Question: I'm building a simple one page app using Polymer. I have created a custom element that contains the Polymer-drag-drop demo. The action of dragging and creating a div works fine, the event object's relatedTarget property holds a reference to the correct drop div. The problem is the srcElement and target property both hold references to the shadowRoot parent polymer element, in this case "workspace-drop".

EDIT:
Logging event.currentTarget on fire also contains a reference to the parentDiv holding the colored children. '<div flex horizontal style="border: 1px dotted silver;">'
Code is as follows (pretty much the demo but in a polymer element):
'''
<link rel="import" href="/components/polymer/polymer.html">
<script src="/components/webcomponentsjs/webcomponents.js">
</script>
<link rel="import" href="/components/core-drag-drop/core-drag-drop.html">
<polymer-element name="workspace-drop">
<template>
<style>
html {
font-family: 'Helvetica Neue', 'Roboto', 'Arial', sans-serif;
}
body {
height: 100vh;
margin: 0;
-webkit-user-select: none;
-moz-user-select: none;
-ms-user-select: none;
}
.box {
display: inline-block;
width: 100px;
height: 100px;
margin: 16px;
}
.dropped {
position: absolute;
border: 1px solid black;
width: 5px;
height: 5px;
}
</style>
<div flex horizontal style="border: 1px dotted silver;">
<core-drag-drop></core-drag-drop>
<div class="box" style="background-color: lightblue;" draggable="false"></div>
<div class="box" style="background-color: orange;" draggable="false"></div>
<div class="box" style="background-color: lightgreen;" draggable="false"></div>
<div id="hello">Hello World</div>
</div>
<div id="drop" hash="test" class="box" style="border: 3px solid silver; position: relative; width: 300px; height: 300px;" draggable="false"></div>
</template>
<script>
(function(){
addEventListener('drag-start', function(e) {
var dragInfo = e.detail;
// flaw #2: e vs dragInfo.event
console.log(e.detail);
var color = dragInfo.event.target.style.backgroundColor;
dragInfo.avatar.style.cssText = 'border: 3px solid ' + color + '; width: 32px; height: 32px; border-radius: 32px; background-color: whitesmoke';
dragInfo.drag = function() {};
dragInfo.drop = drop;
});
//
function drop(dragInfo) {
var color = dragInfo.avatar.style.borderColor;
var dropTarget = dragInfo.event.relatedTarget;
if (color && dropTarget.id === 'drop') {
var f = dragInfo.framed;
var d = document.createElement('div');
d.className = 'dropped';
d.style.left = f.x - 4 + 'px';
d.style.top = f.y - 4 + 'px';
d.style.backgroundColor = color;
dropTarget.appendChild(d);
dropTarget.style.backgroundColor = color;
}
}
Polymer({
ready: function(){
}
});
})();
</script>
</polymer-element>
'''
Any assistance is appreciated!
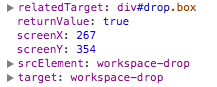
Answer: Figured it out. It is related to this question.
<URL>
Logging the event after the drag action has completed returns a reference to the object in its state. Logging the specific event.target property on drag-start gave reference to the correct object, on start.